Question: Hey I am doing my first steps with the Bootstrap Grid system.
I am wondering how to create the following design with the grid system for large displays:
I am confused how to create the overlapping parts using the correct syntax and the right use of the grid system.
Do you have any suggestions how to start?
Thanks in advance
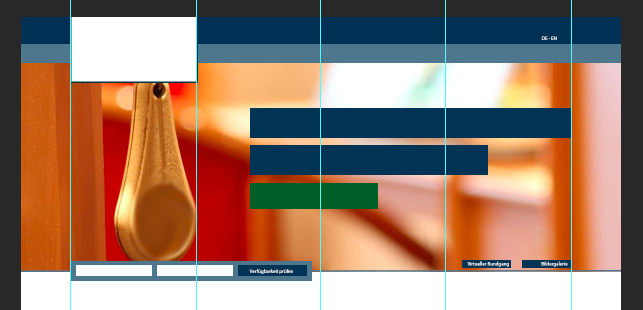
Answer: I have set up a <URL> to help show how you could start this.
In this code it uses a few of the col-XX-XX classes to helpfully show how these divs can change where they are and the width. Just to give you an idea. Grab the window and try resizing it to see how this works.
I gave the 2 blue and 1 green some to the right by using 'col-lg-offset-6'.
On small screen size I made the width of the 2 blue and 1 green change to a equal width. You can now make these div do what you want them too.
Hope this will get you started.
'''
<div class="container col-lg-12">
<div class="row col-xs-4 col-xs-offset-1 col-sm-2 col-sm-offset-1 col-md-2 col-md-offset-1 col-lg-2 col-lg-offset-2 block-white">
</div>
</div><!-- /.container -->
<div class="container col-lg-12">
<div class="col-xs-8 col-xs-offset-2 col-sm-5 col-sm-offset-6 col-md-5 col-md-offset-6 col-lg-6 col-lg-offset-6 block-blue">
</div>
<div class="col-xs-8 col-xs-offset-2 col-sm-4 col-sm-offset-6 col-md-4 col-md-offset-6 col-lg-5 col-lg-offset-6 block-blue">
</div>
<div class="col-xs-8 col-xs-offset-2 col-sm-3 col-sm-offset-6 col-md-3 col-md-offset-6 col-lg-4 col-lg-offset-6 block-green">
</div>
</div><!-- /.container -->
'''